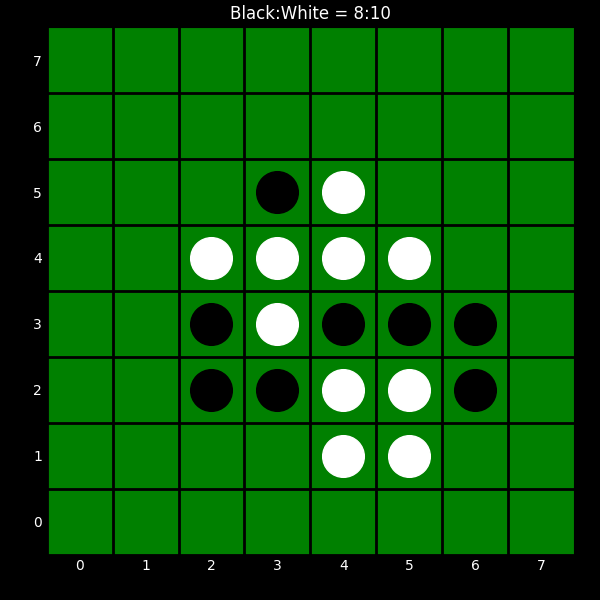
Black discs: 8
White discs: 10